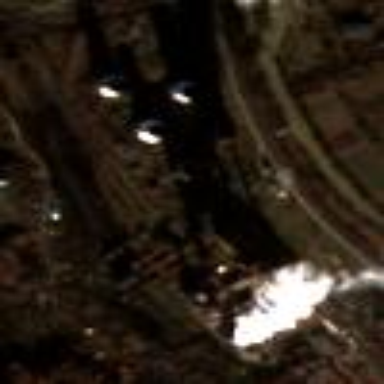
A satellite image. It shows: Industrial area with coal power plant.